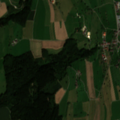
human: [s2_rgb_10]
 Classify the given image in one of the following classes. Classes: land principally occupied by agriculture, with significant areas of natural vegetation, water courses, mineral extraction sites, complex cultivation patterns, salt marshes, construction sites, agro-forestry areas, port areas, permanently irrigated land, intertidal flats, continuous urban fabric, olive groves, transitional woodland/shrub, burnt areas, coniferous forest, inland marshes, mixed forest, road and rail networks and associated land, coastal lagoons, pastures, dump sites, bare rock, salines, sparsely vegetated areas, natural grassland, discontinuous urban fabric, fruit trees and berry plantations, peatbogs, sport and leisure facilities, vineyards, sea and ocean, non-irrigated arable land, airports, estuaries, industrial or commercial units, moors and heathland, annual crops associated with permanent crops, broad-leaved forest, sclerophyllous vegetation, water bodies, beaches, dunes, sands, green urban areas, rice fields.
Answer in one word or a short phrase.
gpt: non-irrigated arable land, complex cultivation patterns, coniferous forest